Aerial crown-view tile of a tropical tree (Barro Colorado Island, Panama), acquired 20240918:
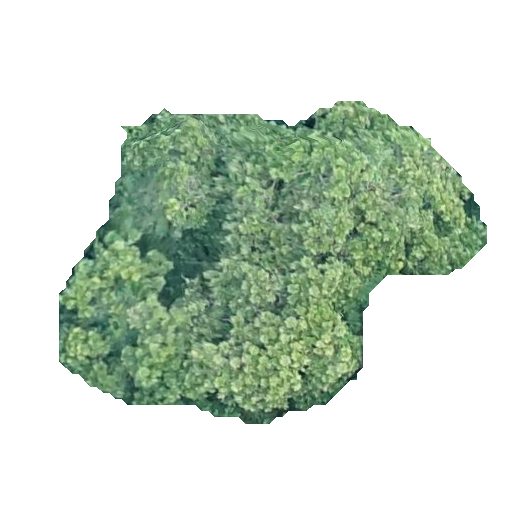
Species: Anacardium excelsum
GBIF accepted scientific name: Anacardium excelsum
Crown area: 146.557 m²